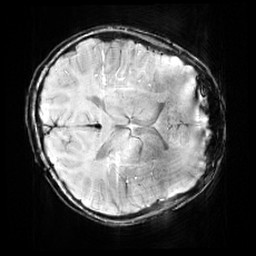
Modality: SWI
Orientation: axial
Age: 11
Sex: female
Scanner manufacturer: siemens
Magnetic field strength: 3 T
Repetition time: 0.027 s
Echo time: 0.02 s